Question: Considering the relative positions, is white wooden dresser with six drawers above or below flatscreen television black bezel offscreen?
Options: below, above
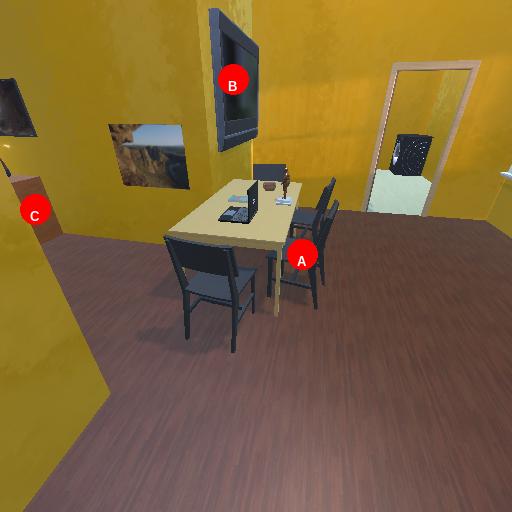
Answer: below